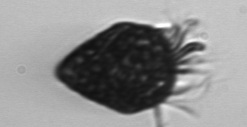
Label: Strombidium_morphotype2